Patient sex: M
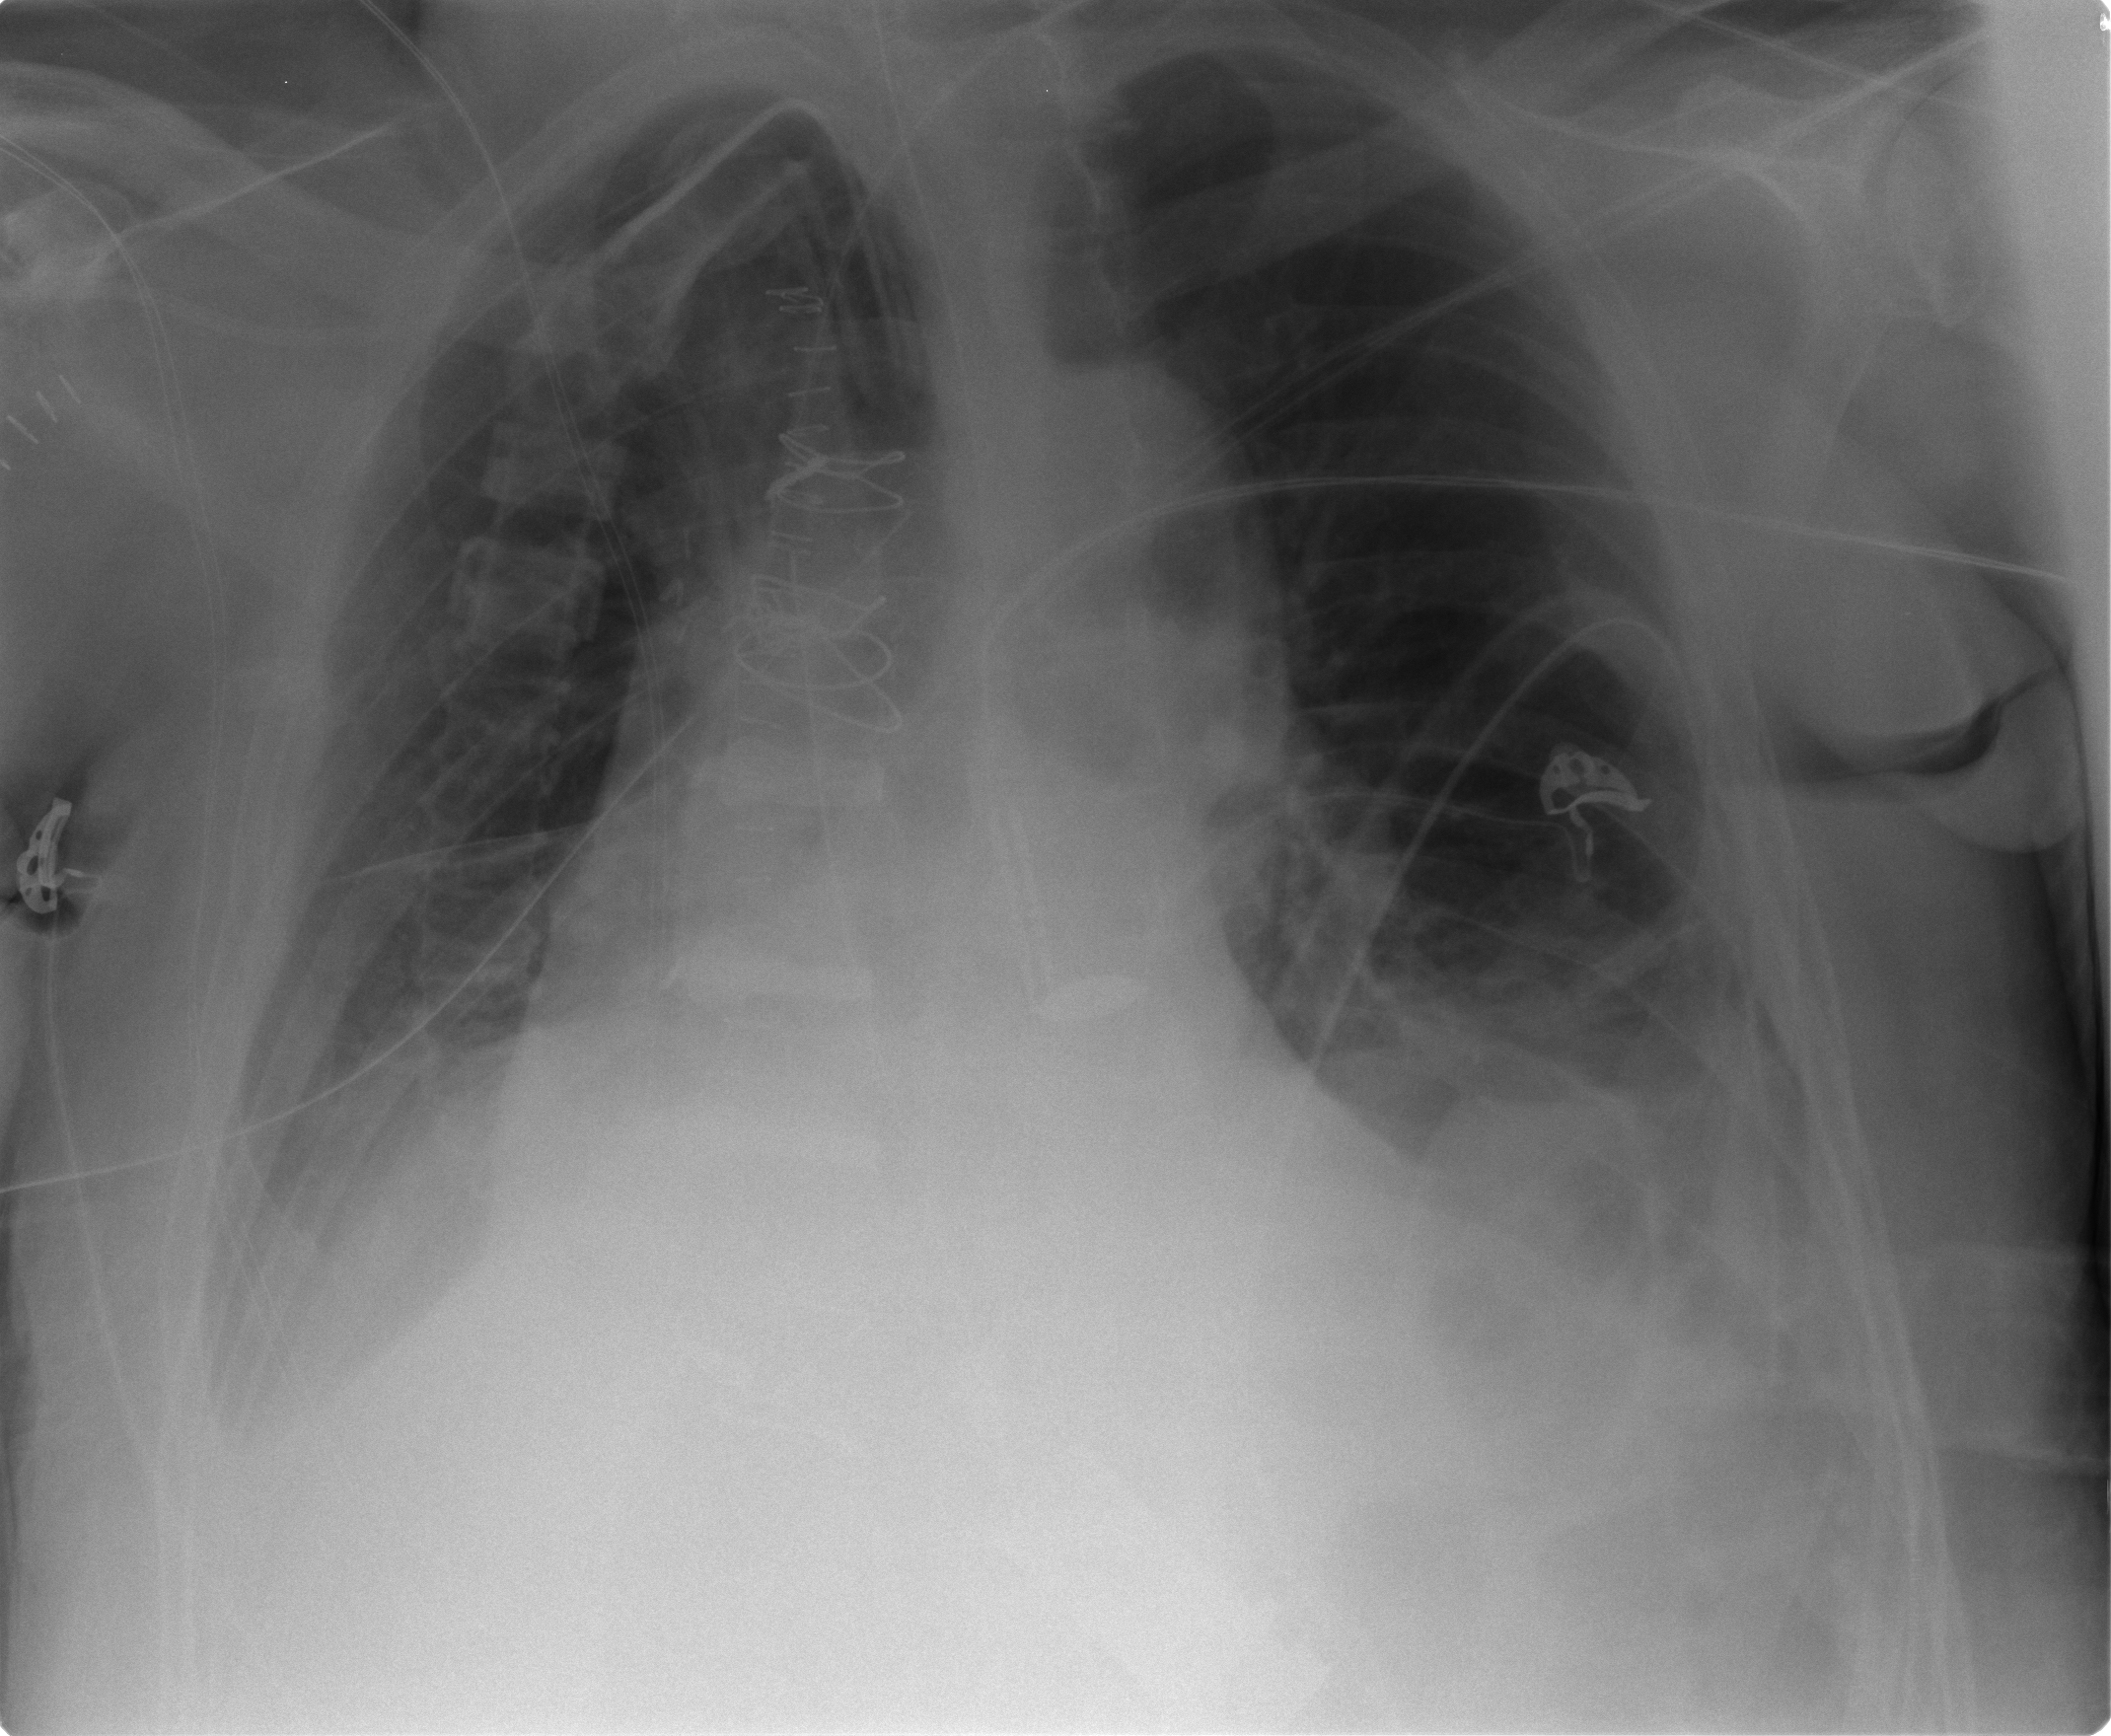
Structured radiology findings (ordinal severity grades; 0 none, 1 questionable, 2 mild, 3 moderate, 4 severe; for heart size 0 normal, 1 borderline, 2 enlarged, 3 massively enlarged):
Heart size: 2
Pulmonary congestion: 2
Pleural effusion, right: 2
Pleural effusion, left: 2
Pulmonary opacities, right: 0
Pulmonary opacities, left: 0
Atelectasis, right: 2
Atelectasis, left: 2